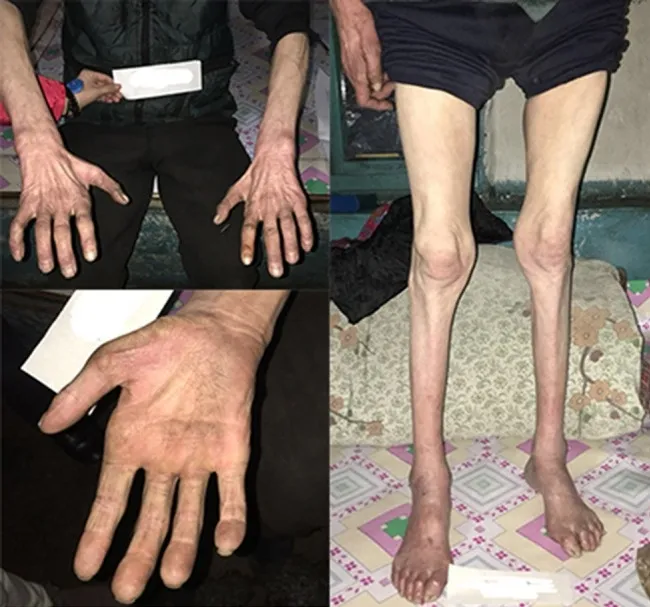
The pictures of III-8's limbs. He had atrophy of distal muscles below the knee and in the hands with cavus deformity.
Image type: medical_photograph (skin_photograph)